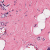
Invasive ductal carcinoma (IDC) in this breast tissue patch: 0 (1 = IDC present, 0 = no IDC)